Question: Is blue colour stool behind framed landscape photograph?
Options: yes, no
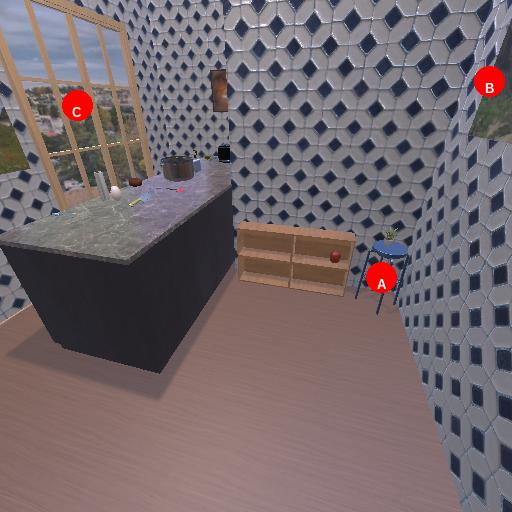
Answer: yes